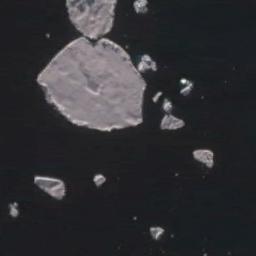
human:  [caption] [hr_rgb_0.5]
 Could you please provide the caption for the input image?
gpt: A large piece of sea ice and several small pieces of sea ice float in the deep blue sea .

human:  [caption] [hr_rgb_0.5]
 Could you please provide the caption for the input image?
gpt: There is a big ice and many small ice on the dark blue sea .

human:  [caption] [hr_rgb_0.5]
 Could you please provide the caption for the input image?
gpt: A large piece of ice and a few small pieces of ice floating around it float on the deep blue sea .

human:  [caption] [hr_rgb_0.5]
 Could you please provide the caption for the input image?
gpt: The sea is surrounded by sea ice .

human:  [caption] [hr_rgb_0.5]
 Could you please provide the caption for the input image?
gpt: There are some pieces of sea ice .